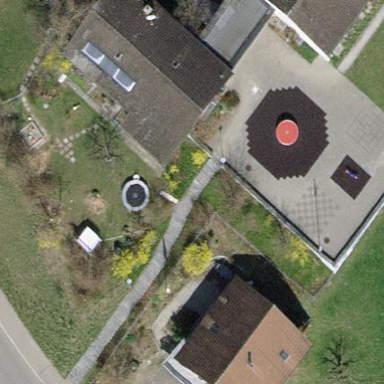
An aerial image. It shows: Playground area for leisure activities on the land.